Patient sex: M
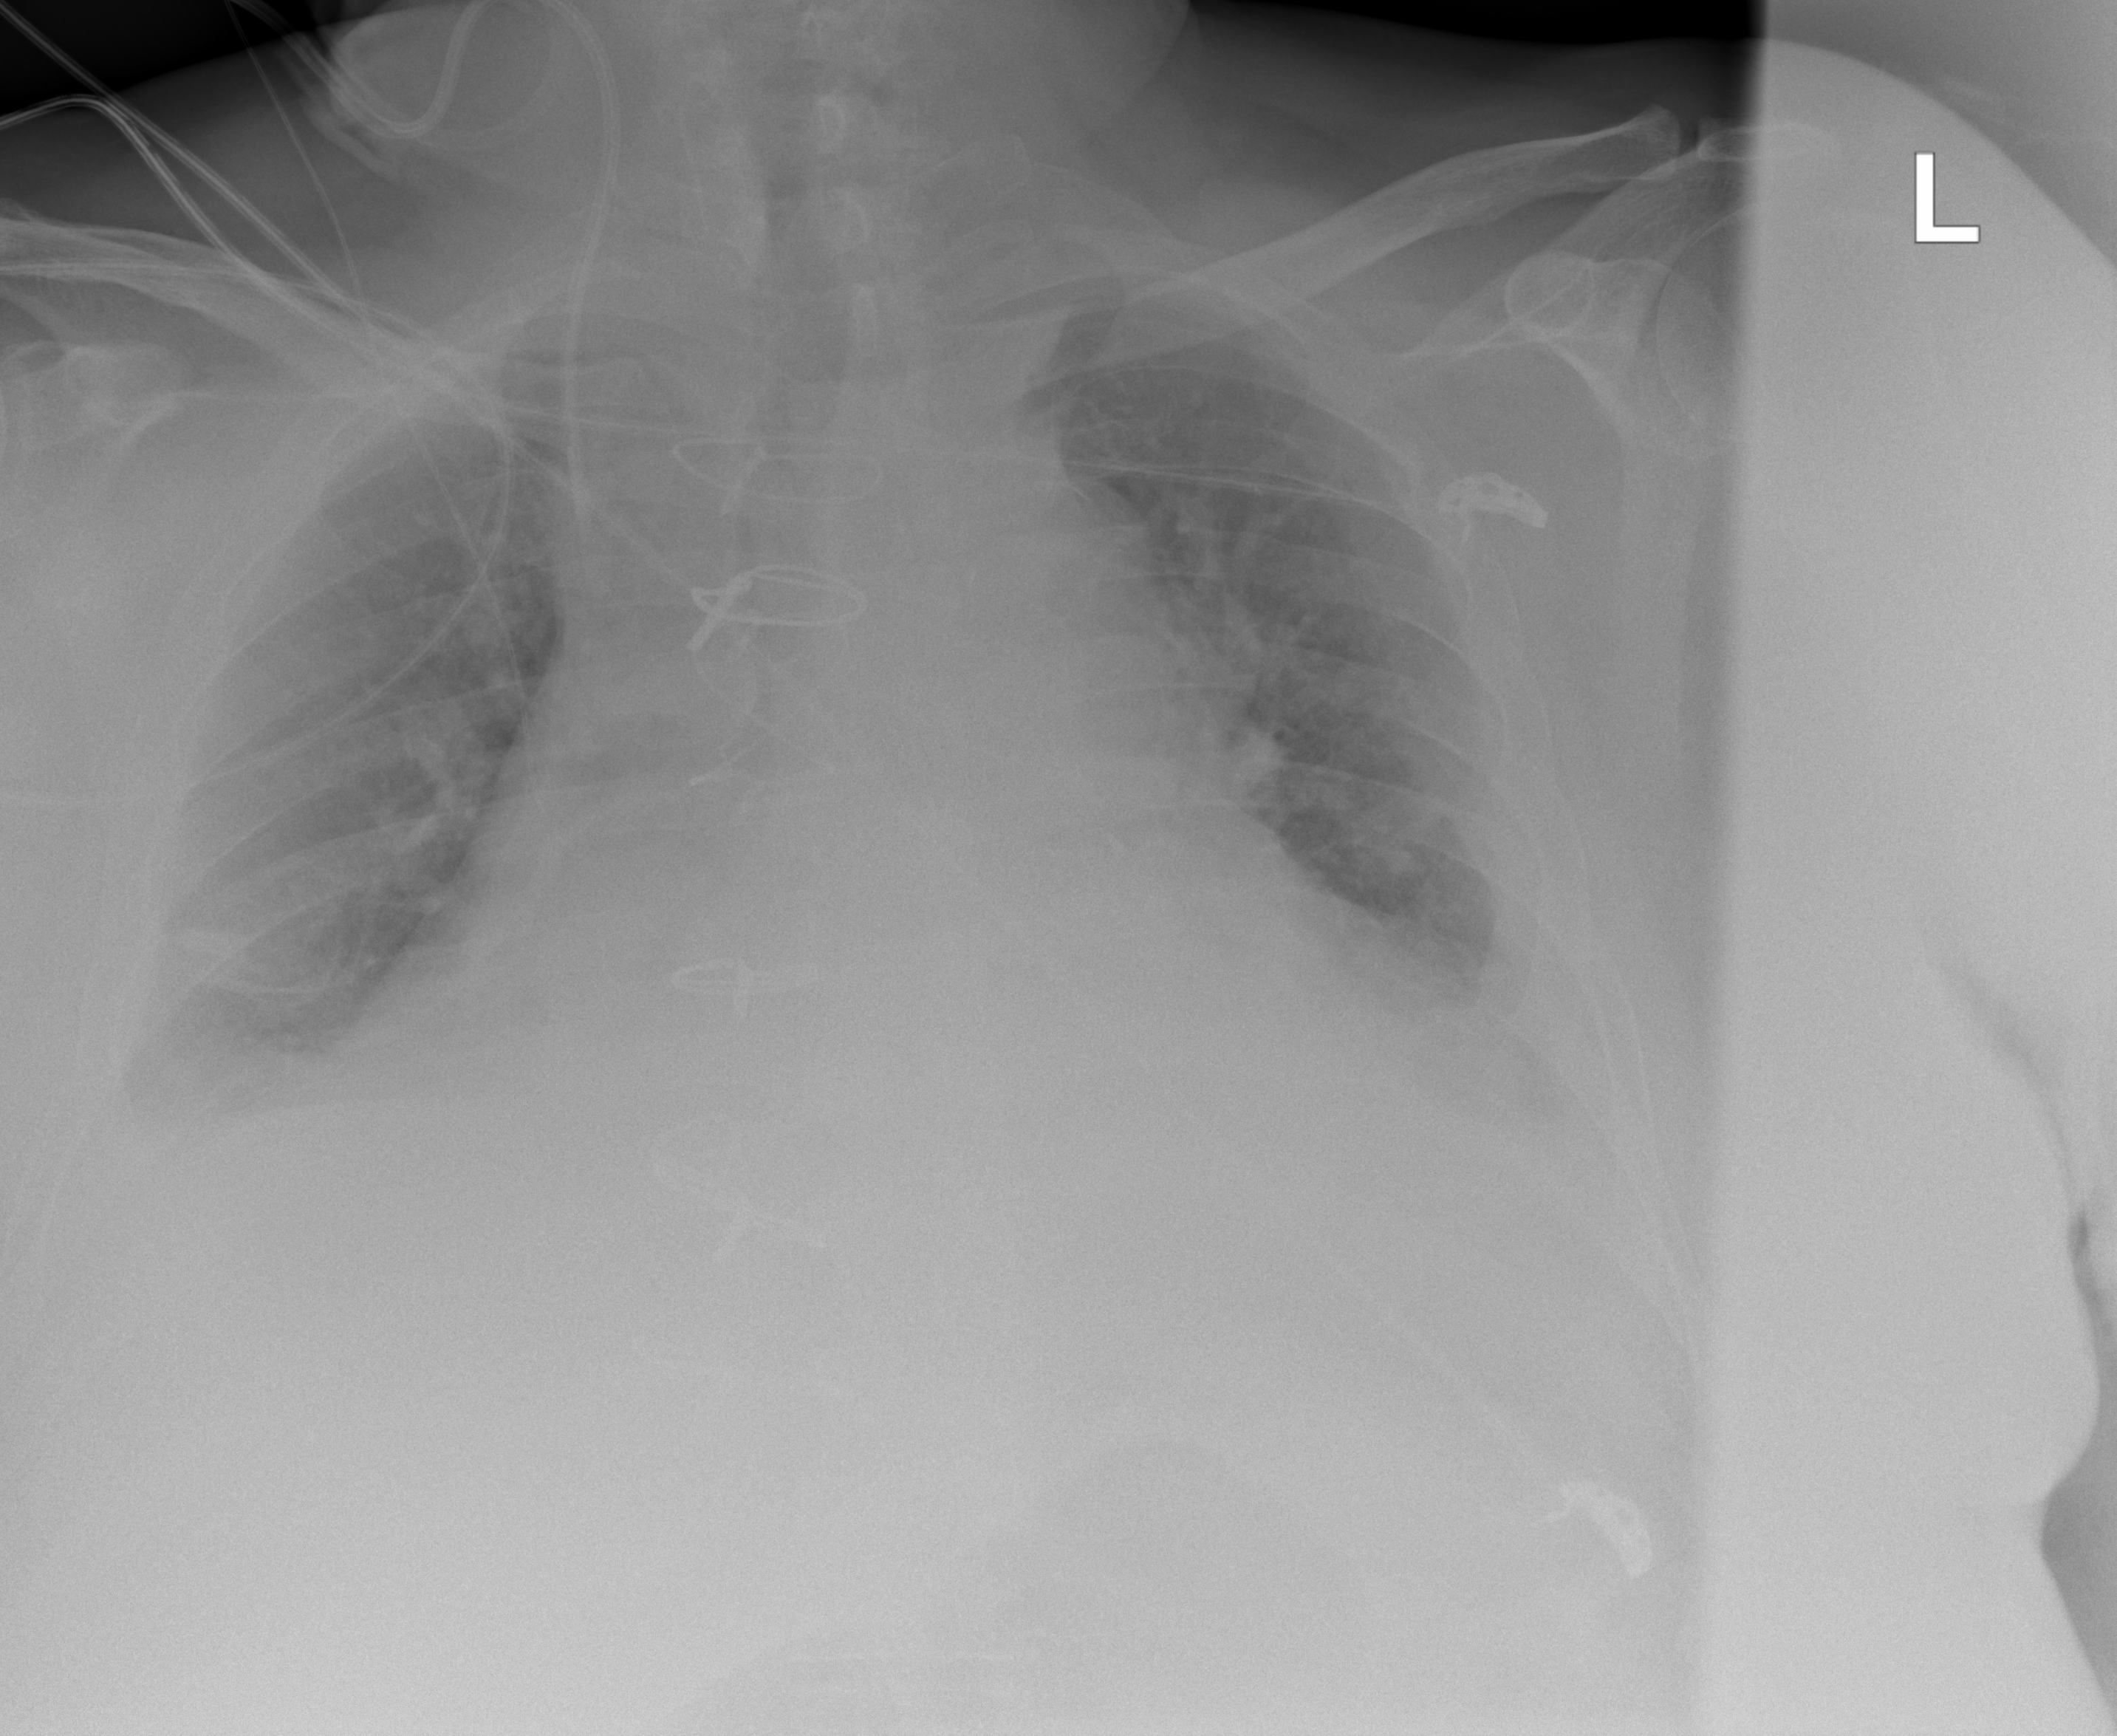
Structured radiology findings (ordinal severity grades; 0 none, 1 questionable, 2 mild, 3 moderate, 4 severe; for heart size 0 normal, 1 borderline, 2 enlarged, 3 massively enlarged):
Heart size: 2
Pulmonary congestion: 2
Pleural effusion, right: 2
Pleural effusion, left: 3
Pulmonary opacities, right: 0
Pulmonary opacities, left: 0
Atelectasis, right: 2
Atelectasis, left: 2